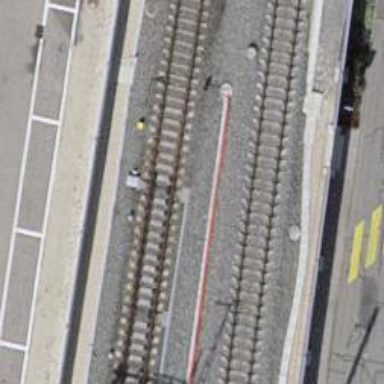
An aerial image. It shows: Railway switch.